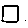
Label: square